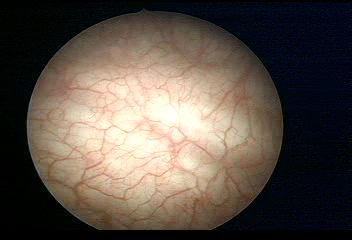
Modality: WLC
Class: Normal mucosa
Bladder cancer association: No